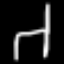
Label: chair